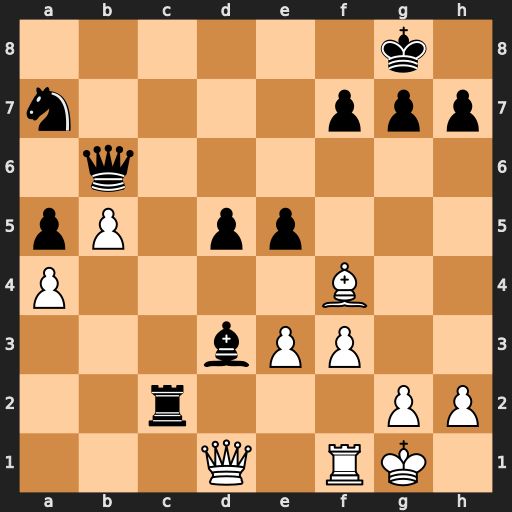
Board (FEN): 6k1/n4ppp/1q6/pP1pp3/P4B2/3bPP2/2r3PP/3Q1RK1
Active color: w
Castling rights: -
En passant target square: -
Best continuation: Qxd3 Qg6 Qxg6